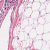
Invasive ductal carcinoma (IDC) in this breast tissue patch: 0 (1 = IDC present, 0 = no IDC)